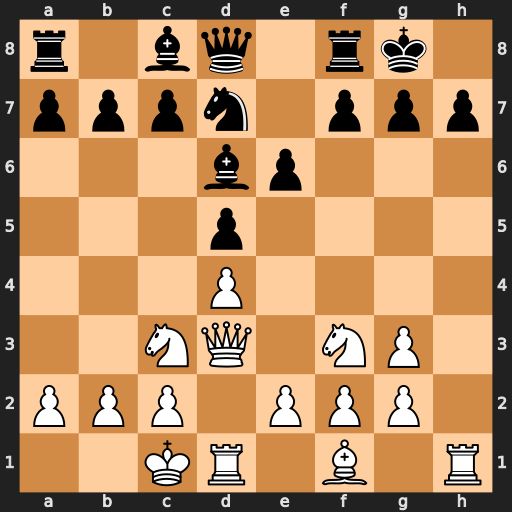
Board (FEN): r1bq1rk1/pppn1ppp/3bp3/3p4/3P4/2NQ1NP1/PPP1PPP1/2KR1B1R
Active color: w
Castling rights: -
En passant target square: -
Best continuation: Qxh7#